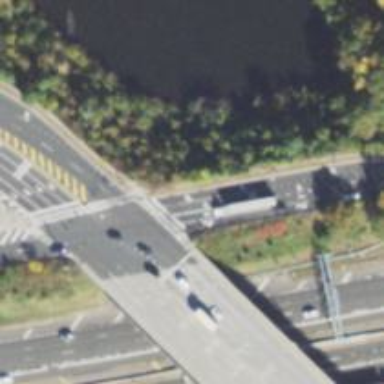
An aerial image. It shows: Secondary road with bridge.